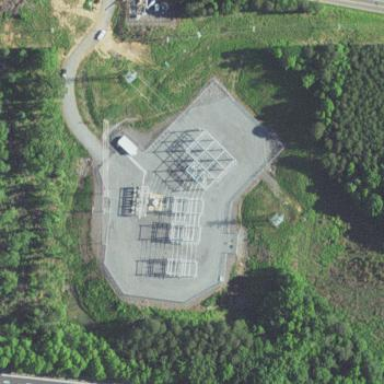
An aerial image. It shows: Distribution level power substation surrounded by fence.